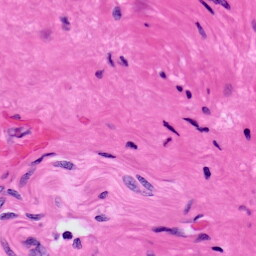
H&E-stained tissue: Prostate